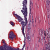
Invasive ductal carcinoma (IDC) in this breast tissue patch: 0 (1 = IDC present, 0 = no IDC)